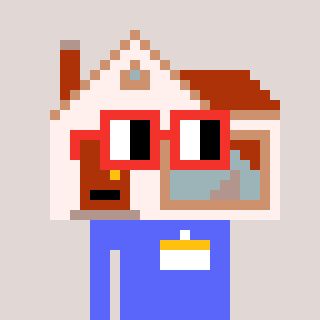
a pixel art character with square red glasses, a house-shaped head and a purple-colored body on a warm background